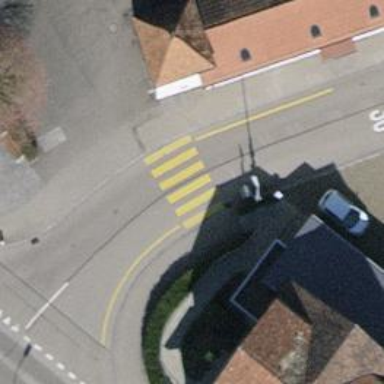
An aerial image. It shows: Uncontrolled zebra crossing on the road.